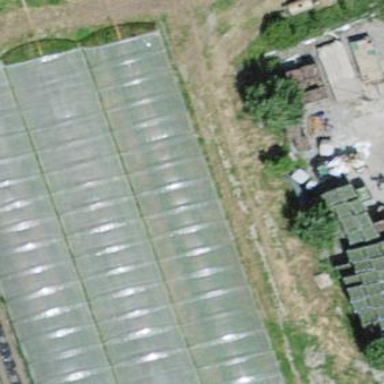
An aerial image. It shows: Greenhouse used for horticulture.